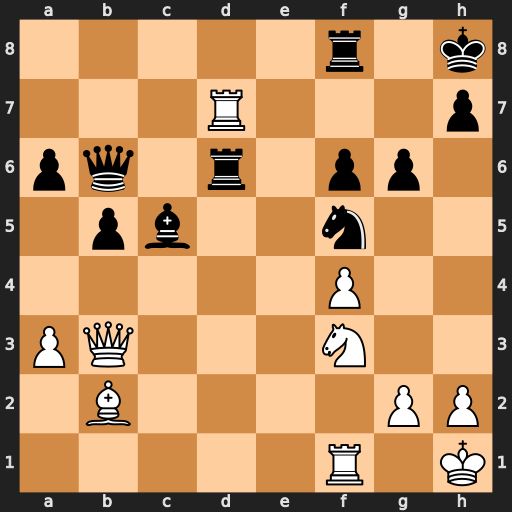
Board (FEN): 5r1k/3R3p/pq1r1pp1/1pb2n2/5P2/PQ3N2/1B4PP/5R1K
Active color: w
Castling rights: -
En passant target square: -
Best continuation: Ne5 fxe5 Bxe5+ Rdf6 Rf7 Rxf7 Qxf7